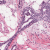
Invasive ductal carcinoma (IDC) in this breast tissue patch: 1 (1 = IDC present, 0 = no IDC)